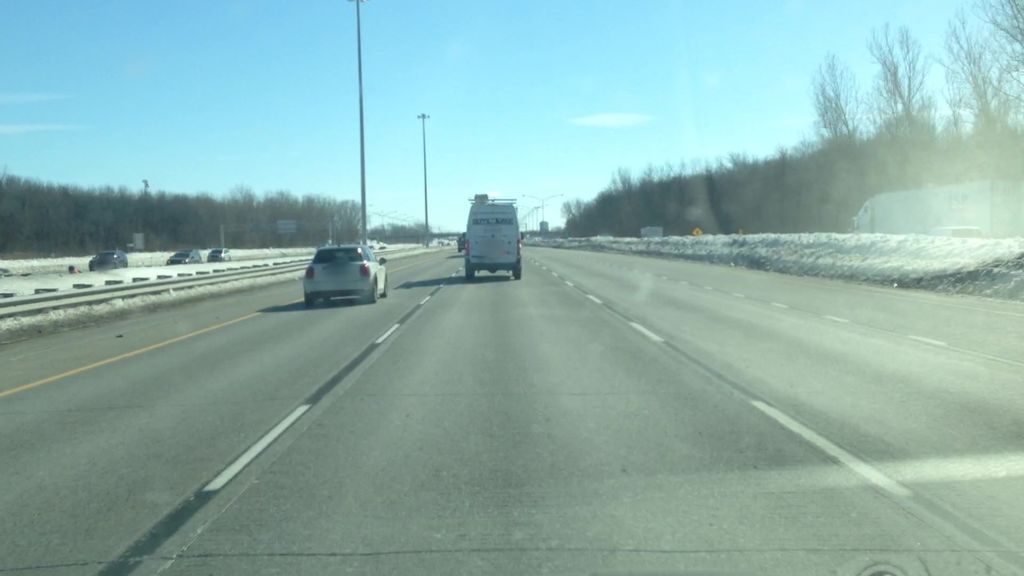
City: montreal